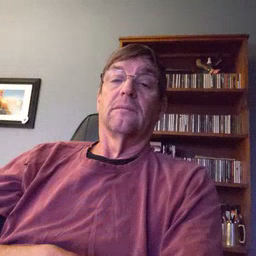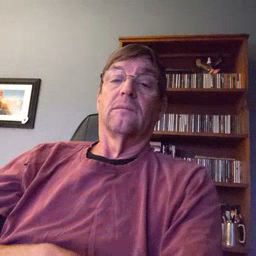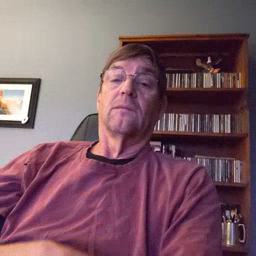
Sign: have